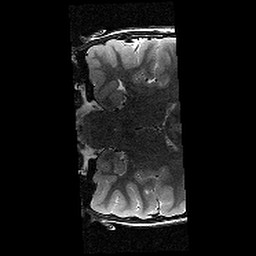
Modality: T2w
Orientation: coronal
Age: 12
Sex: female
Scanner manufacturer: siemens
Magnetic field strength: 3 T
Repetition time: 7.7 s
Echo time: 0.09 s